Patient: sex F, age 58
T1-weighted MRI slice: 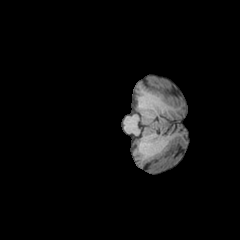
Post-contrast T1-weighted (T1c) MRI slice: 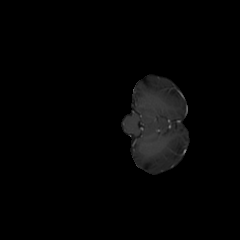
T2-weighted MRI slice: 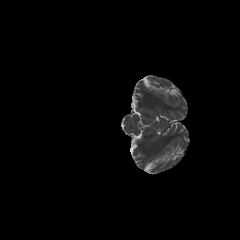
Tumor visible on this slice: no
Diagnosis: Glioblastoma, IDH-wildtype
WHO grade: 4